Field crop: tomato
Growth stage: 2
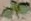
Species: solanum